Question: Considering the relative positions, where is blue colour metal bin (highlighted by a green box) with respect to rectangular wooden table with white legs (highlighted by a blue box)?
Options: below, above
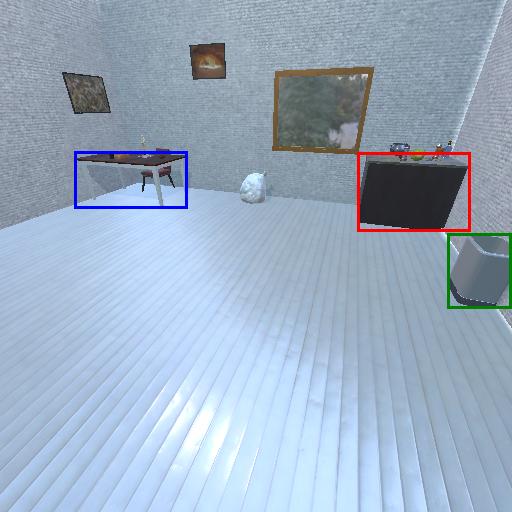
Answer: below